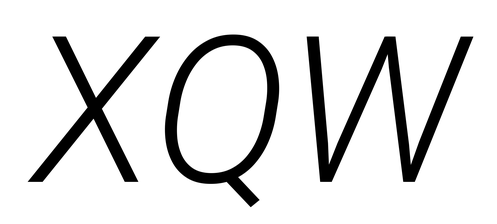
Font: Roboto-Italic_Light_Italic